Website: crate-barrel
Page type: billing-address
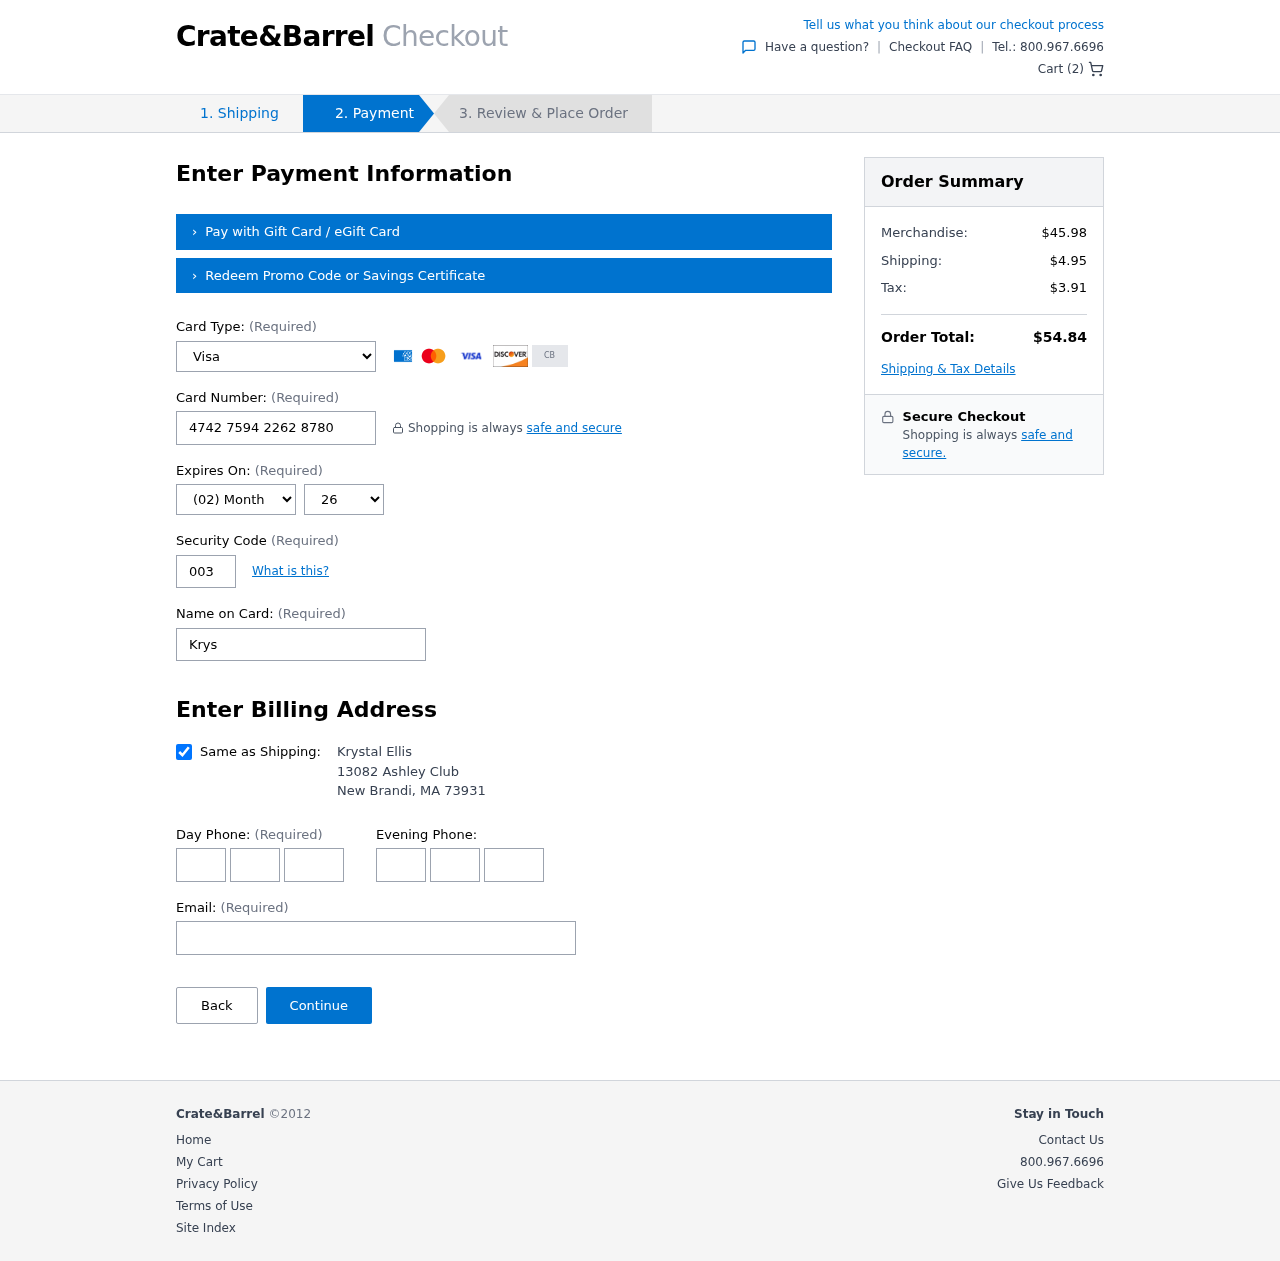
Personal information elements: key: PII_CARD_CVV
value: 003
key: PII_CARD_EXPIRY_MONTH
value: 02
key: PII_CARD_EXPIRY_YEAR
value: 26
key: PII_CARD_NUMBER
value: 4742 7594 2262 8780
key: PII_CARD_TYPE
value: Visa
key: PII_CITY
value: New Brandi
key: PII_EMAIL
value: krystal.ellis@yahoo.com
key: PII_FULLNAME
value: Krystal Ellis
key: PII_PHONE_AREA
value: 406
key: PII_PHONE_PREFIX
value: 532
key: PII_PHONE_SUFFIX
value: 8521
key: PII_POSTCODE
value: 73931
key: PII_STATE_ABBR
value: MA
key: PII_STREET
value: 13082 Ashley Club
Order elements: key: ORDER_NUM_ITEMS
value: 2
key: ORDER_SUBTOTAL
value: $45.98
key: ORDER_SHIPPING_COST
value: $4.95
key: ORDER_TAX
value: $3.91
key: ORDER_TOTAL
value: $54.84